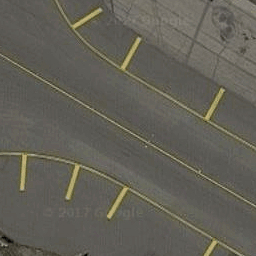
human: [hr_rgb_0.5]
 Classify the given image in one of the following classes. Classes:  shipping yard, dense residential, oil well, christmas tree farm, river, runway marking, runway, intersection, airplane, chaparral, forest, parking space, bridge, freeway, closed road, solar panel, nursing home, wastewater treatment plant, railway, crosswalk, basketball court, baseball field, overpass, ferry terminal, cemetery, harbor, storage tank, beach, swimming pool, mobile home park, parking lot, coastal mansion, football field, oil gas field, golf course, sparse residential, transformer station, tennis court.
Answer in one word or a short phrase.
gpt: runway marking